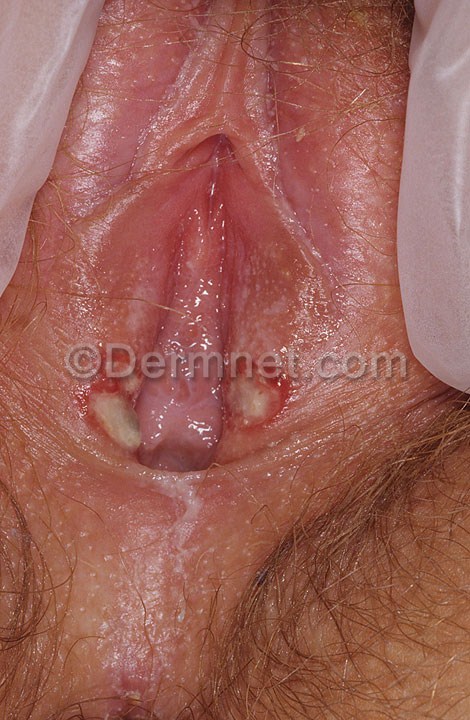
Disease: Herpes HPV and other STDs Photos